Field crop: maize
Growth stage: 2
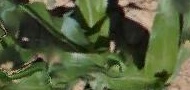
Species: maize